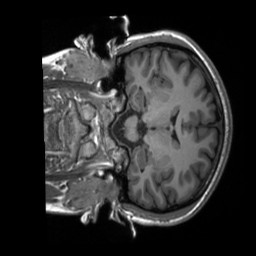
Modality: T1w
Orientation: coronal
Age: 24
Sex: female
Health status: ill
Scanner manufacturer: siemens
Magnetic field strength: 3 T
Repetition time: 2.3 s
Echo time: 0.00232 s